You are looking at the unprocessed time series of a bearing vibration snapshot. Diagnose the bearing from this image, choosing from: normal, inner_race, outer_race, ball.
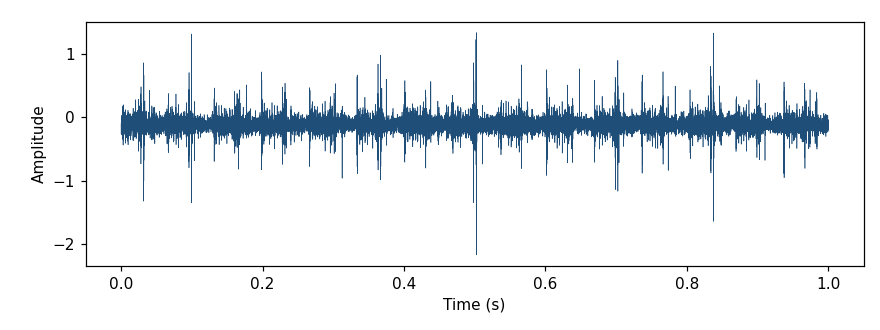
Answer: ball